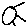
Label: sun